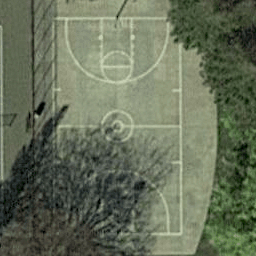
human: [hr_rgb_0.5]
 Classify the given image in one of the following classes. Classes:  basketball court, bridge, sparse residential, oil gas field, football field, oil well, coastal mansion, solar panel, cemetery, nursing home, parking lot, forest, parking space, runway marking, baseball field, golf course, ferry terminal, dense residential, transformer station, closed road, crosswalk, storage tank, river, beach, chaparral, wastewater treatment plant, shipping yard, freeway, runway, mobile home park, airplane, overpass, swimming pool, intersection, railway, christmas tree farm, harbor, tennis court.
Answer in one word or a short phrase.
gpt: basketball court